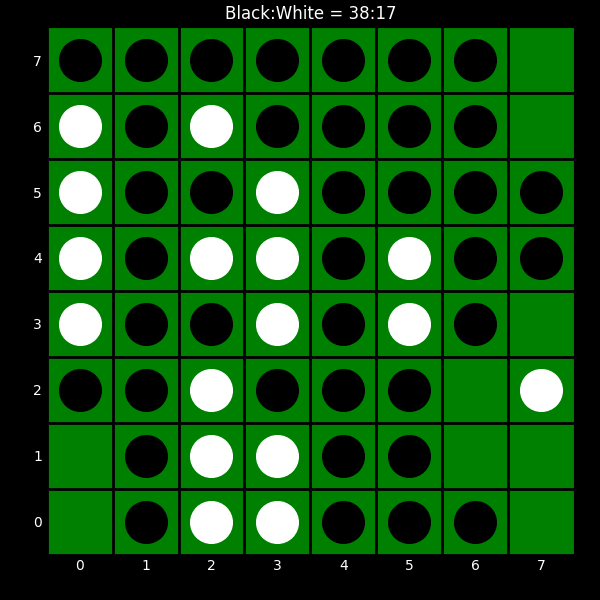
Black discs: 38
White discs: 17